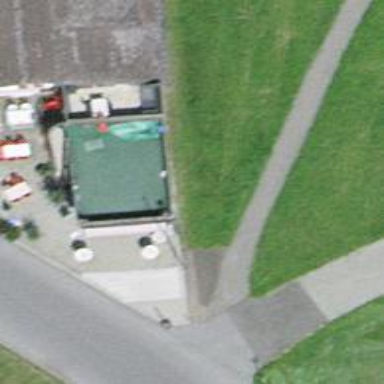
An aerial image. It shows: Kiosk shop.